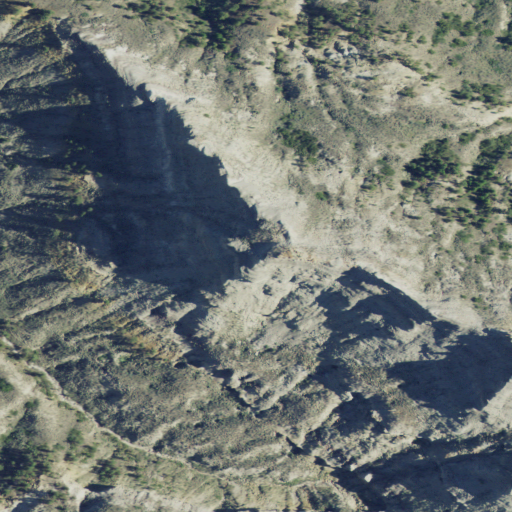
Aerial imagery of cape in Montana named Leslie Point containing shrub and grassland